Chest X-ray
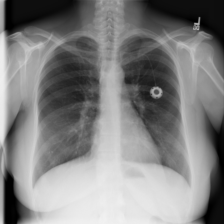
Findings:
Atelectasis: negative
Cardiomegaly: negative
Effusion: negative
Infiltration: negative
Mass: negative
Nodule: negative
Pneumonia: negative
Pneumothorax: negative
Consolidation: negative
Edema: negative
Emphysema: negative
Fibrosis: negative
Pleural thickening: negative
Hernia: negative